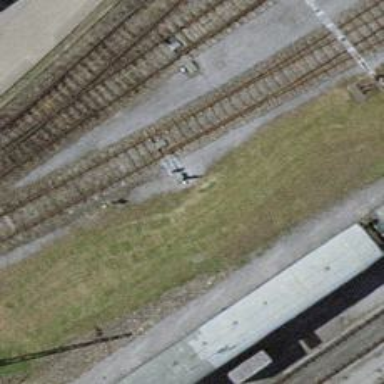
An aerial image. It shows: Yard with single rail track. The railway track is electrified with contact line for service purposes.